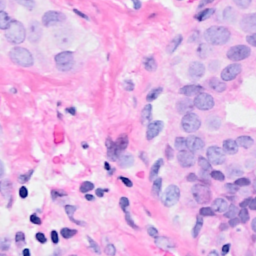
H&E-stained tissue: Breast